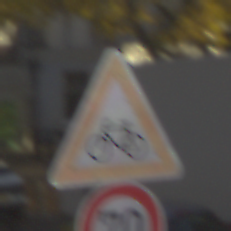
Verkehrszeichen: RadverkehrRechts
Zusatzzeichen unten: Geschwindigkeit70
Umgebung: Outdoor, Urban
Tageszeit: SunriseSunset
Wetter: PartlyCloudy
Licht: Natural
Jahreszeit: Autumn
Kontrast: HighContrast